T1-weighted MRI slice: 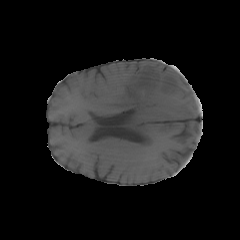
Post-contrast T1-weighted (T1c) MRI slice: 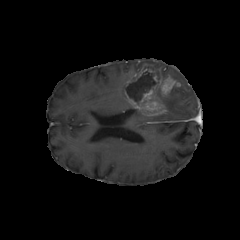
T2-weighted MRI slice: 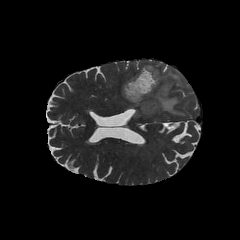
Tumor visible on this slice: yes